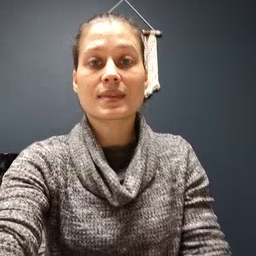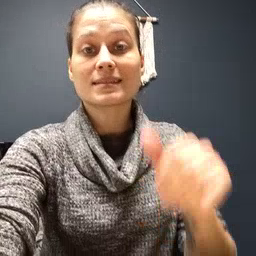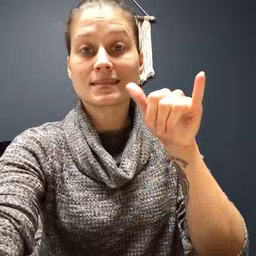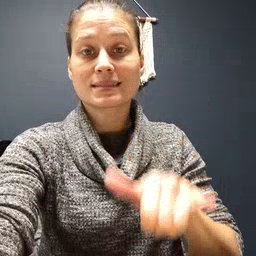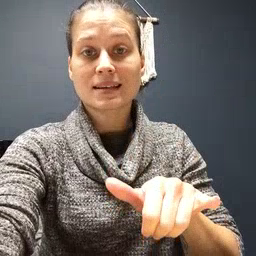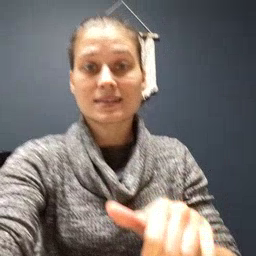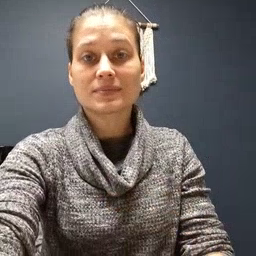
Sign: stay